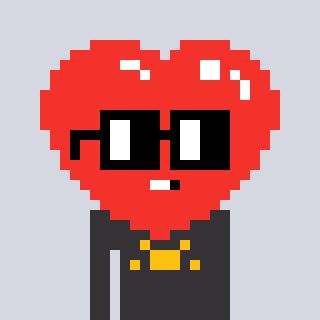
a pixel art character with square black glasses, a heart-shaped head and a grayscale-colored body on a cool background